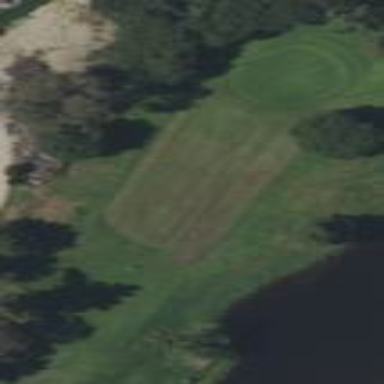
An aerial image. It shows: Rough area in golf course.